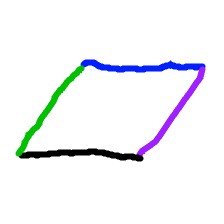
Shape: parallelogram